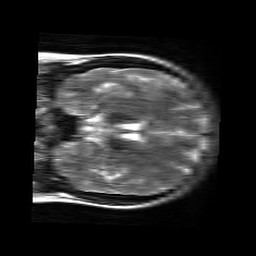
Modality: T2w
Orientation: coronal
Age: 23
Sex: female
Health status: healthy
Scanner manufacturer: siemens
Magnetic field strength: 3 T
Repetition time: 4.01 s
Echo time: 0.116 s